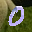
Label: 0